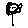
Label: flower